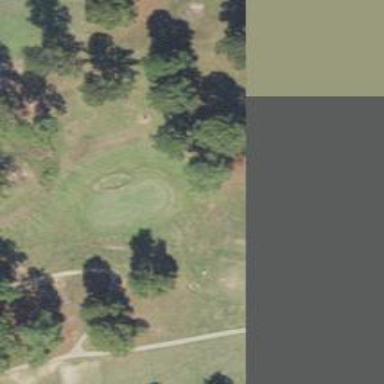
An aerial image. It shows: Golf hole.